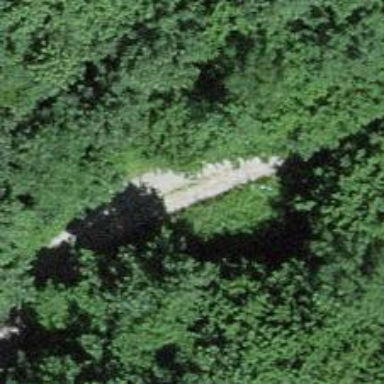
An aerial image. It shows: Track with grade 2 tracktype.